Question: I have a Virtual Machine Windows 7 (using VMWare) with opened Sublime Text 2.
Cleartype for the OS is enabled, but i don't see it's effect inside my text editor:

How can I fix that?
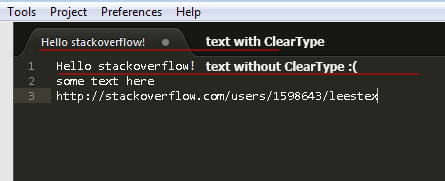
Answer: For some reason, not every font size in Sublime is rendered properly by ClearType, at least for some fonts, and this also varies depending on which version of Windows you're using. I've found through trial and error that either using / to increase/decrease the font size can help, as can altering the '"font_size"' option in 'Preferences -> Settings - User' by increments of 0.5.
If nothing seems to work, try using different fonts - some may simply not look as good using Sublime's rendering engine.